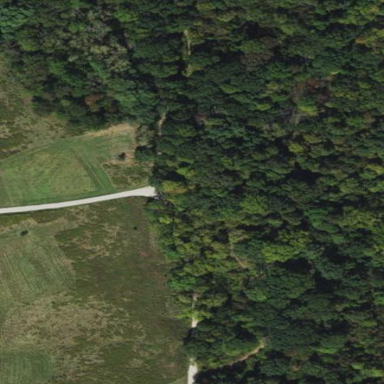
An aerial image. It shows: Unpaved path.